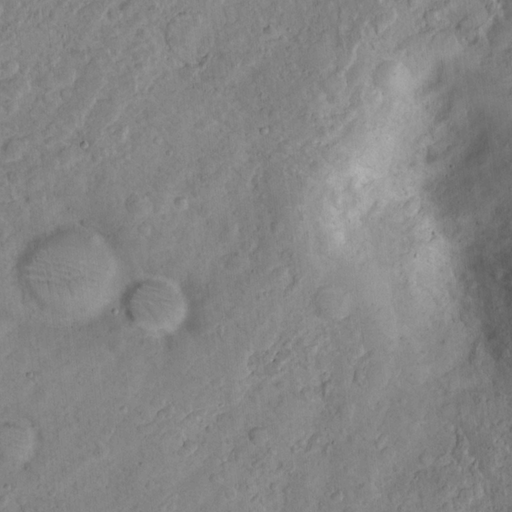
Objects detected: cone